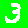
Digit: 3